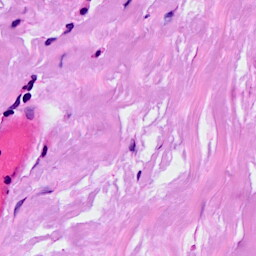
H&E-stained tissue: Breast